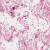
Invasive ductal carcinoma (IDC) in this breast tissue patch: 0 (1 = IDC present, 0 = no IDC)